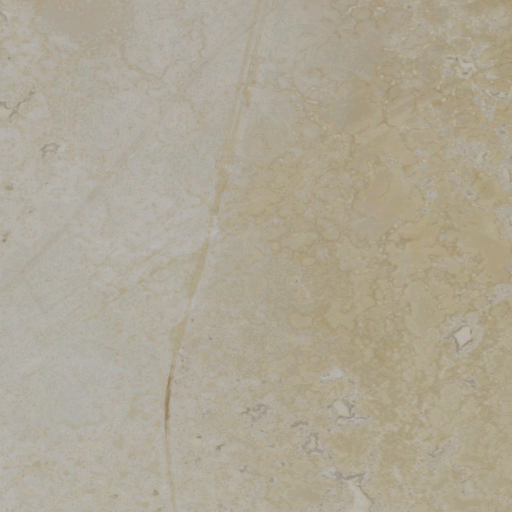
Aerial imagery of plain(s) in California named Melville Lake containing barren land and shrub